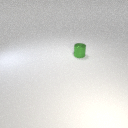
small green metal cylinder